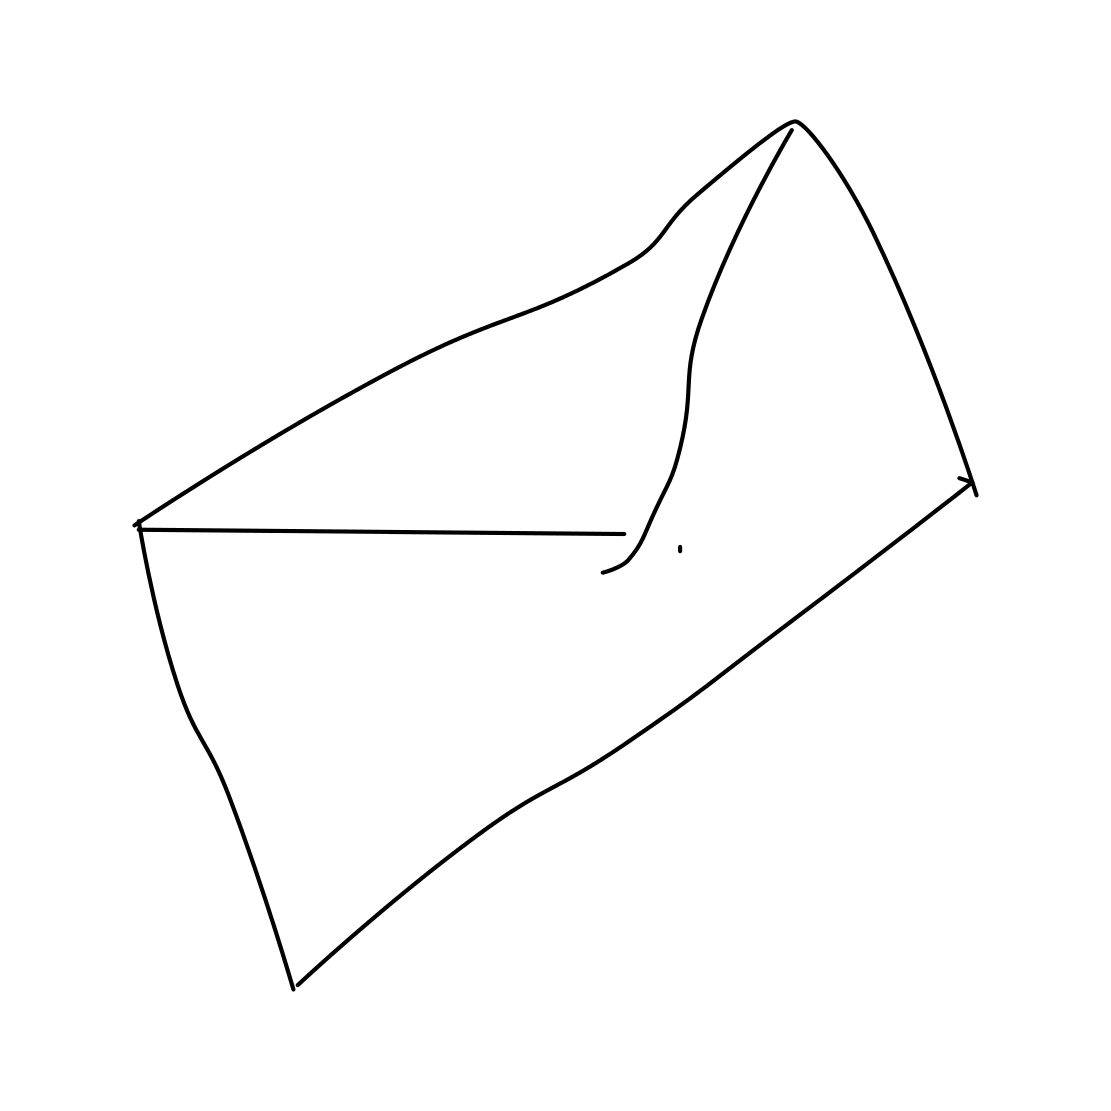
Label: envelope